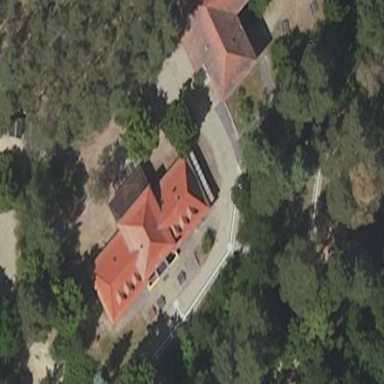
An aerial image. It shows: Dormitory building.